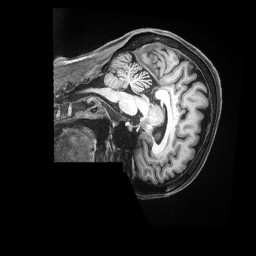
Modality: T1w
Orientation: sagittal
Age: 53
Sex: female
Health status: ill
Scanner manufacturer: siemens
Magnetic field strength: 3 T
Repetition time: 2.5 s
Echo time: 0.00181 s